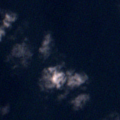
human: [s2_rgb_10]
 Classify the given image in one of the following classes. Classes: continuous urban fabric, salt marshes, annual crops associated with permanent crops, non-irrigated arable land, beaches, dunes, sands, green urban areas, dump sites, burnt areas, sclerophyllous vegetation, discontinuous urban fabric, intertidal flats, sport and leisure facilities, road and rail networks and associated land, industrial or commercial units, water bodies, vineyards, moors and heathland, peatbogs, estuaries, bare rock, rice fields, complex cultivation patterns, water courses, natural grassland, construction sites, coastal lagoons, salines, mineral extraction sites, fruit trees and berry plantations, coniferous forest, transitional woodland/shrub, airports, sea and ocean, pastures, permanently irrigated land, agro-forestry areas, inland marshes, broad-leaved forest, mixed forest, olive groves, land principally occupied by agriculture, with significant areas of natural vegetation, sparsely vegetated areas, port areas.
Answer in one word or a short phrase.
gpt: sea and ocean